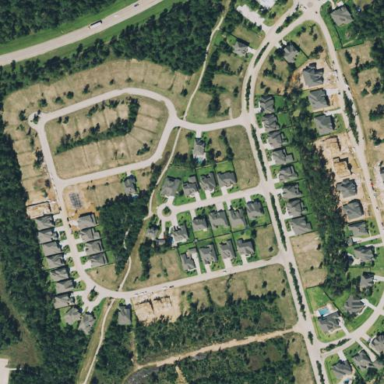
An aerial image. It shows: Residential neighbourhood.